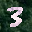
Label: 3